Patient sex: M
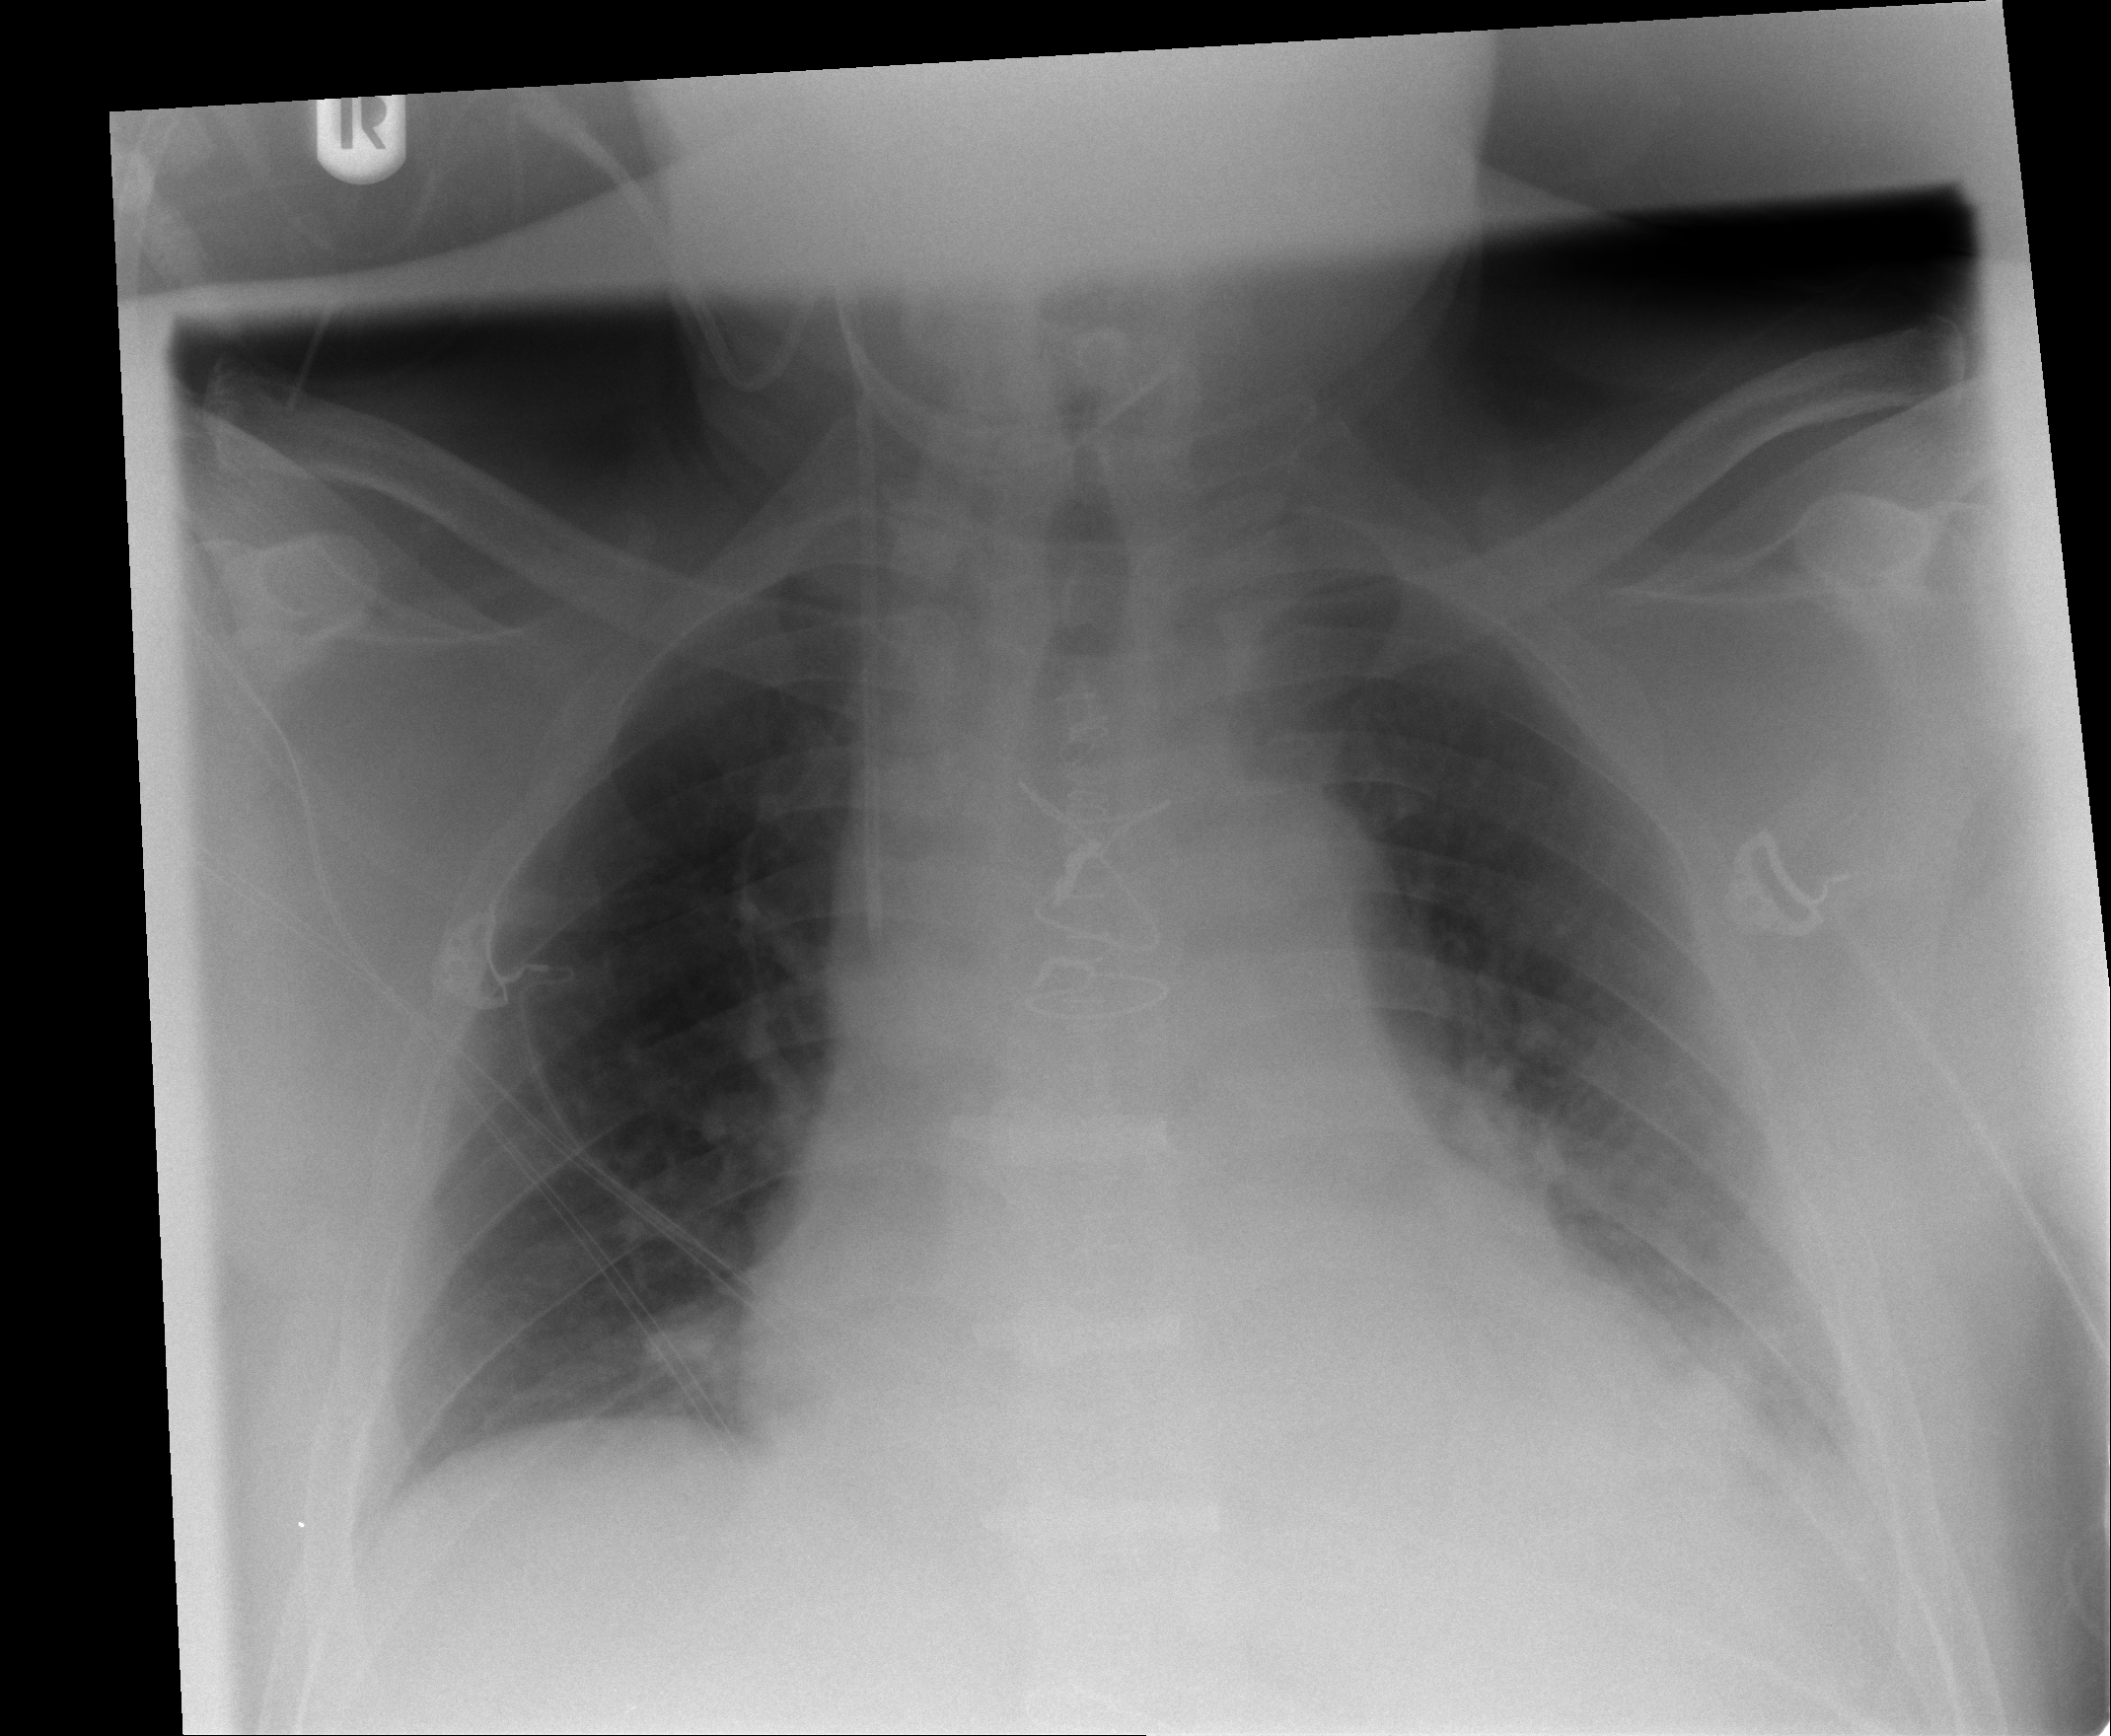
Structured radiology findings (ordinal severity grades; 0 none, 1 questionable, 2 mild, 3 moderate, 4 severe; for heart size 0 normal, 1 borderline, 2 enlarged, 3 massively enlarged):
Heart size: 3
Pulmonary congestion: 2
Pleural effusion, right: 0
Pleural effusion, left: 1
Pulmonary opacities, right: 0
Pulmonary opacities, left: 0
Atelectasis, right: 2
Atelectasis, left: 2